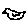
Label: bird